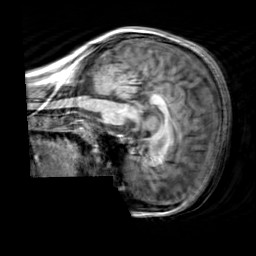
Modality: T1w
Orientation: sagittal
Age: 21
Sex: female
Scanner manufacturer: siemens
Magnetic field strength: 3 T
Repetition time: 2.3 s
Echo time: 0.00303 s